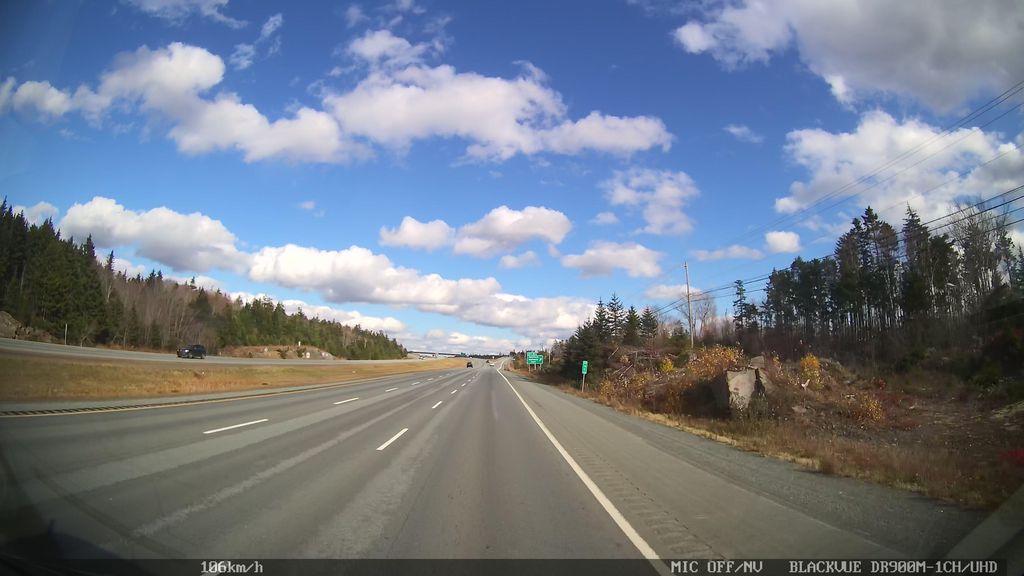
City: halifax